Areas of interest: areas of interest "Jitou Bridge Community Health Service Center"
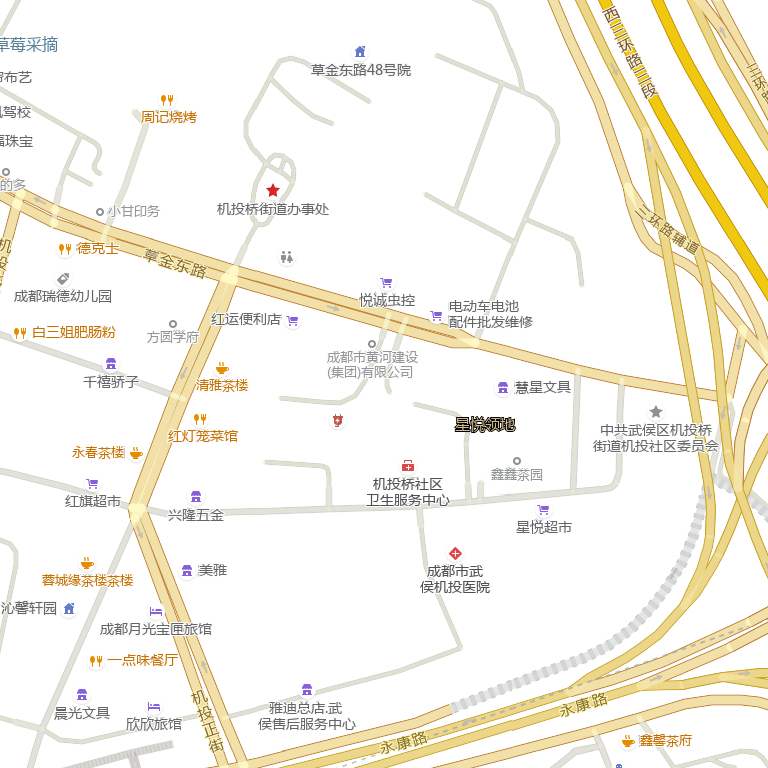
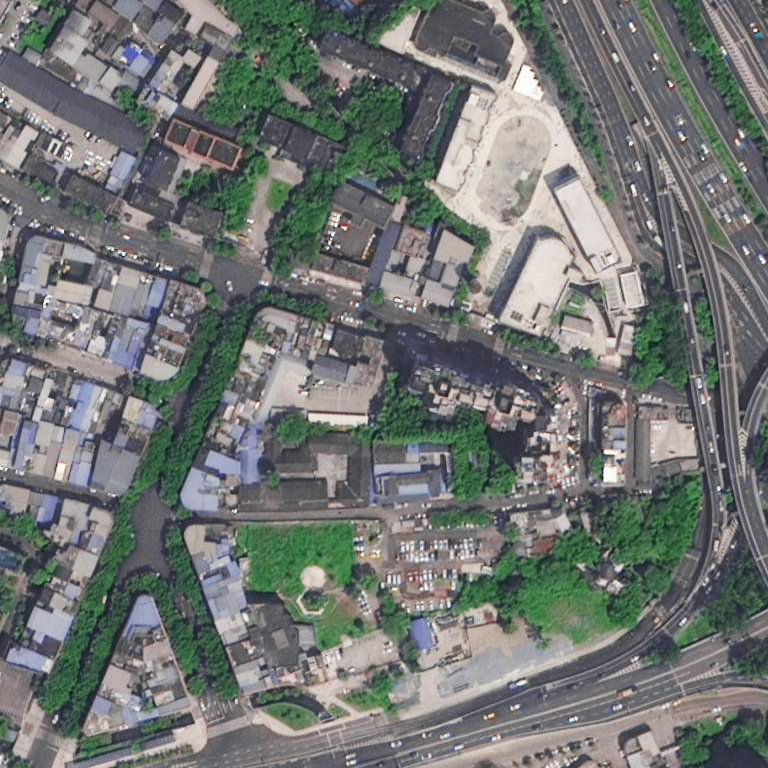